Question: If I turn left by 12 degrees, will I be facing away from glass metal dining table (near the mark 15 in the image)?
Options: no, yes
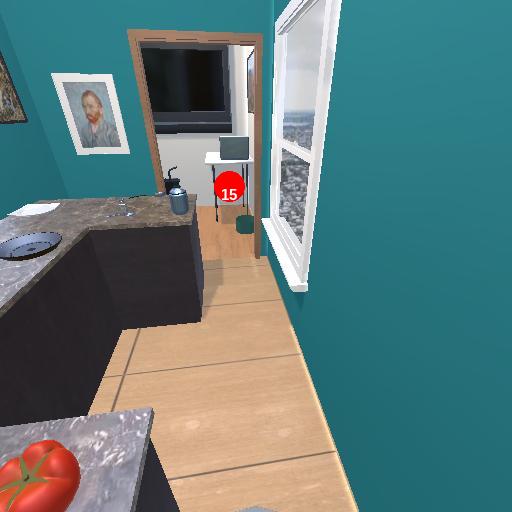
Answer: no